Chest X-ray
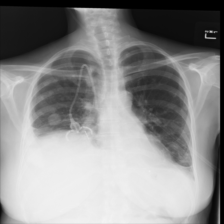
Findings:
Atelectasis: positive
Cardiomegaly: negative
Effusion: positive
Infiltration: negative
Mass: negative
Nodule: positive
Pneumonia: negative
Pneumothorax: negative
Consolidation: negative
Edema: negative
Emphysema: negative
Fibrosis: negative
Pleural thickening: negative
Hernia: negative